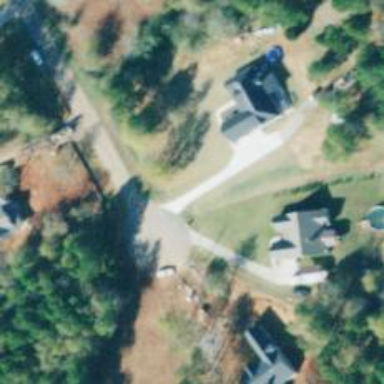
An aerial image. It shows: Driveway leading to service road.